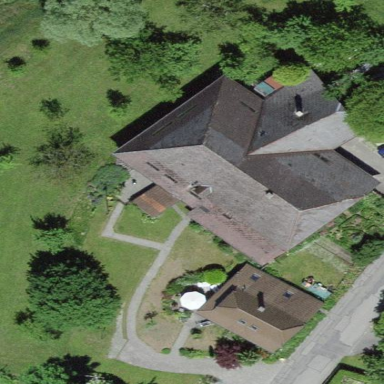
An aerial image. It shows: Farm building.